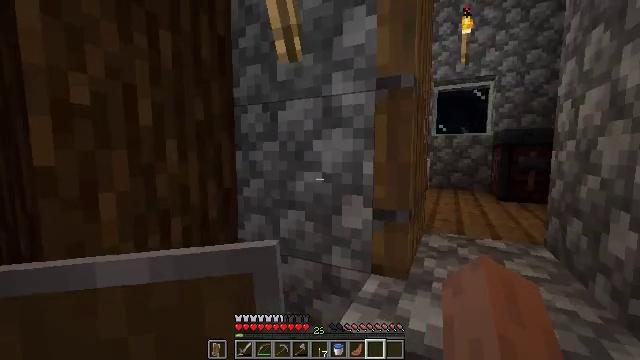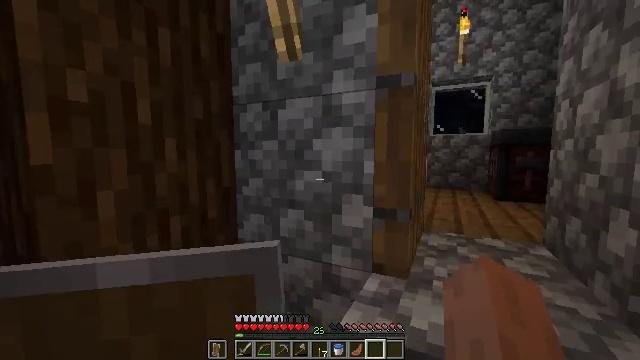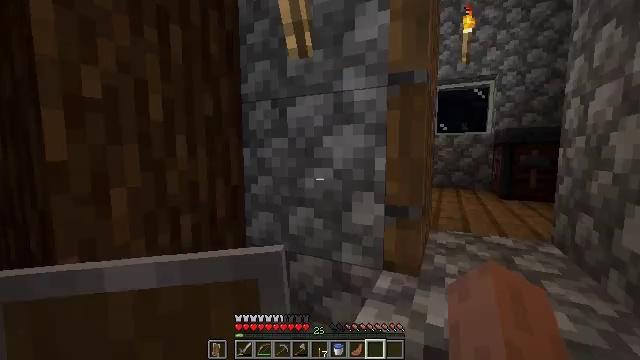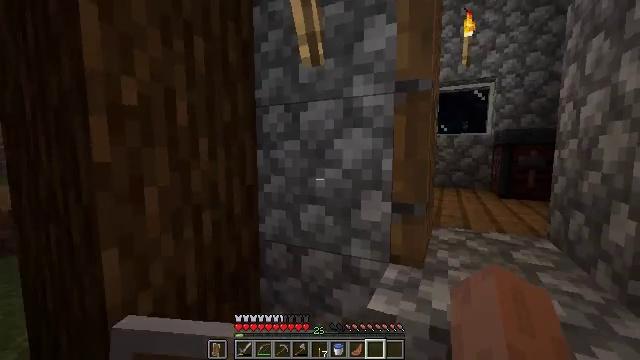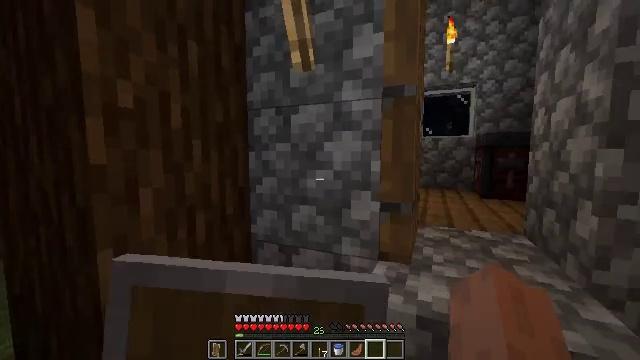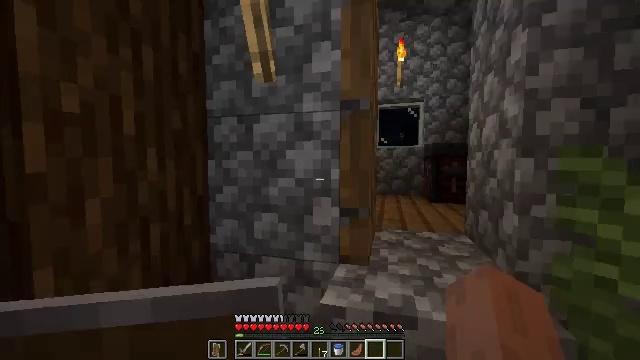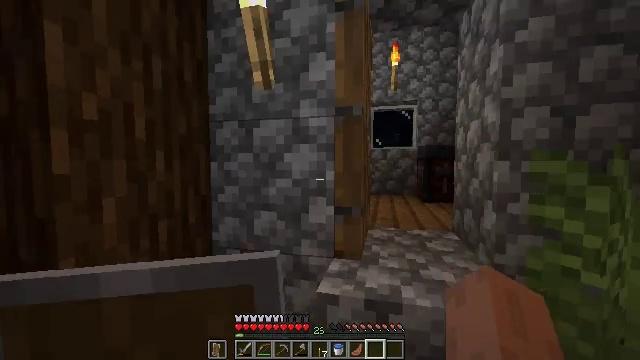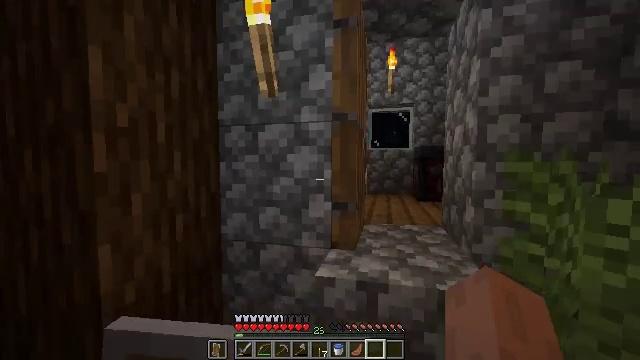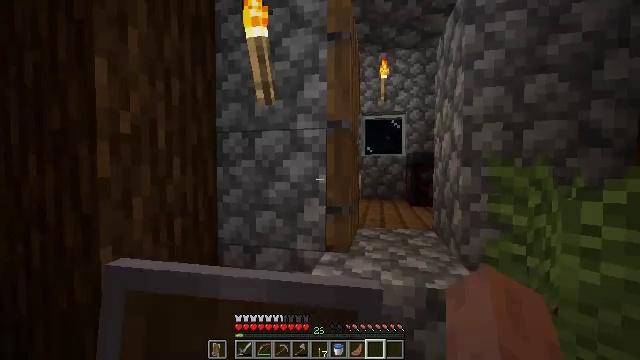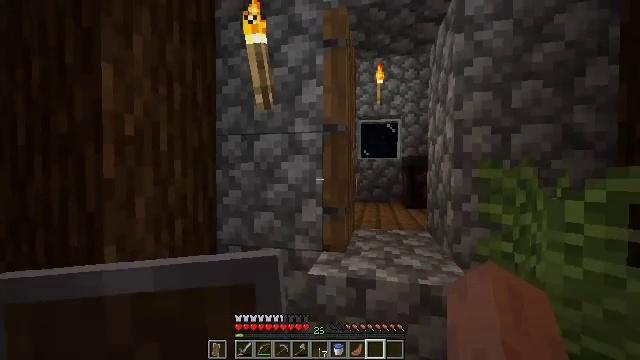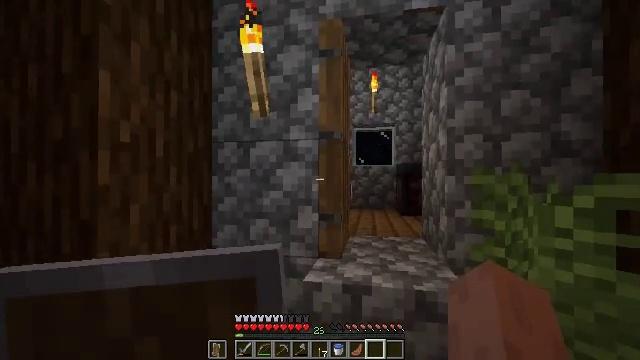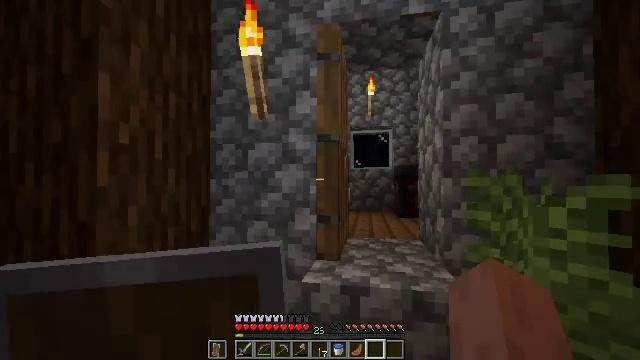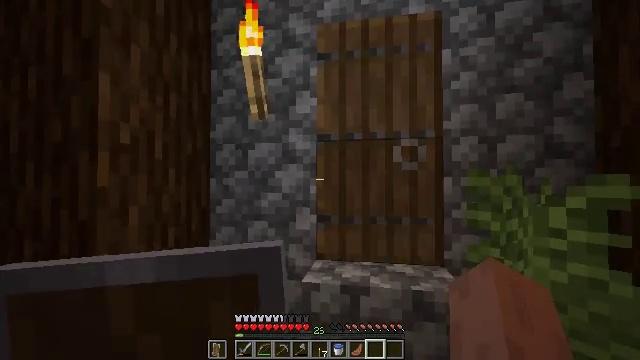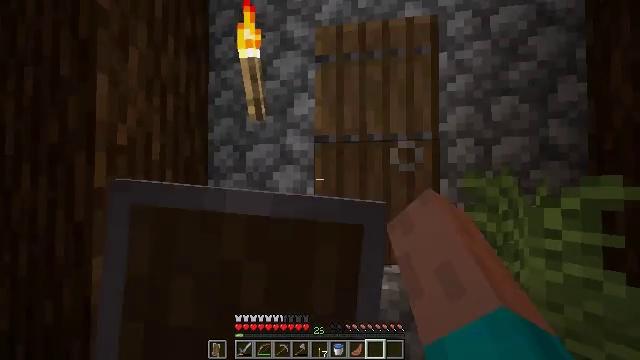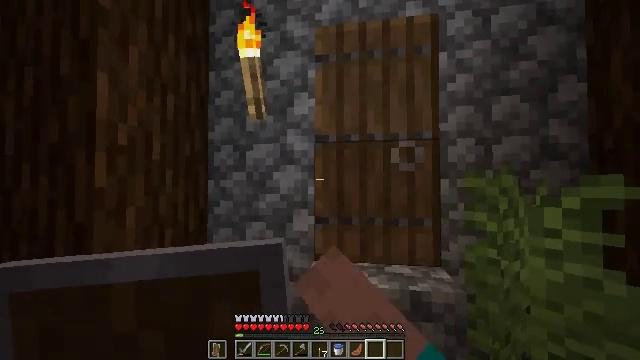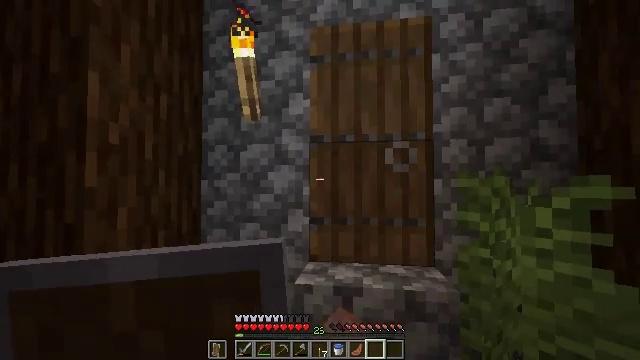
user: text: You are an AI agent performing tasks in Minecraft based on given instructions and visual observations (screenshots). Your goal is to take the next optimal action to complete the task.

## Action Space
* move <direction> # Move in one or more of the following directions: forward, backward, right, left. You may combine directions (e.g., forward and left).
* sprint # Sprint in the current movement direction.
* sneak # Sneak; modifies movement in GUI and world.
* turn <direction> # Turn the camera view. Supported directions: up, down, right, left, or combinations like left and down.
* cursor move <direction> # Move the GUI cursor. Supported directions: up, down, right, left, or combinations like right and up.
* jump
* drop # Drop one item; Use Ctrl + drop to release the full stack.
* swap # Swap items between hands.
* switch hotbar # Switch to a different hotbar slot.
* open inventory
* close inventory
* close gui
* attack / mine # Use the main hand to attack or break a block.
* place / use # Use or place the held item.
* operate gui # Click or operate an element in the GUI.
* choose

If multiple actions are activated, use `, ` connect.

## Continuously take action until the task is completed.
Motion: motion action
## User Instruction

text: Interact with the crafting table to create an iron door.
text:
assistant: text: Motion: move back
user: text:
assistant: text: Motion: move back
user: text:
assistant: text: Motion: move back, use / place
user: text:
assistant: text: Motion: move back, turn right, use / place
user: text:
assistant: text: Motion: move back, turn right and up
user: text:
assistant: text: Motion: move back
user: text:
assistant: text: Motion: move back, use / place
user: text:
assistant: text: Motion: turn right and up, use / place
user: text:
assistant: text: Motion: no_op
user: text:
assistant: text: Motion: turn right and up
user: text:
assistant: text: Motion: no_op
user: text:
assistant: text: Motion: use / place
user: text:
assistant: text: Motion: use / place
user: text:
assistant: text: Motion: no_op
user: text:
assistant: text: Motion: turn right
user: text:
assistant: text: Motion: turn right and down
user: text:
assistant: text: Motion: move forward, turn right and down
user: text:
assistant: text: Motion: move forward, turn right and down
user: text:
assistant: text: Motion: move forward, sprint, turn right
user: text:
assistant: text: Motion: move forward, sprint, turn left and up
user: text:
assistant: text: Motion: move forward, sprint
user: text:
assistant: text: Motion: move forward, sprint
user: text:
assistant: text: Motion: move forward, sprint
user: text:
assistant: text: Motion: move forward, turn right
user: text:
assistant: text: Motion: move forward
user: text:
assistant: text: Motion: move forward
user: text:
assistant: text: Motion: move forward, turn left
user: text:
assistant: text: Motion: move forward and move right, turn left
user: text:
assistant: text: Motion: move forward and move right, turn left
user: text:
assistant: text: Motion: move forward and move right, turn left and up